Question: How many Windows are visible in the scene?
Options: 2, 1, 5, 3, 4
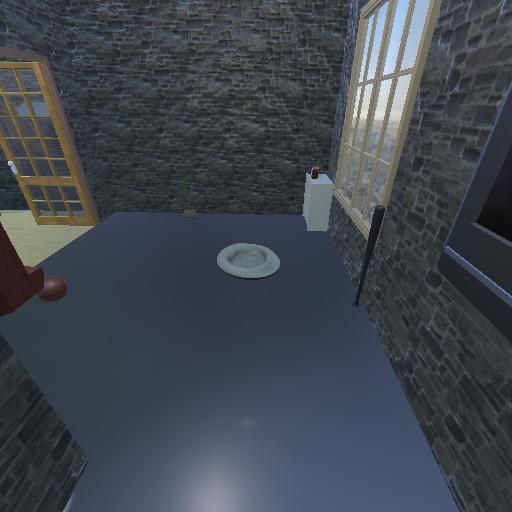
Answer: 2